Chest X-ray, AP view. Patient: 21 years old, sex M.
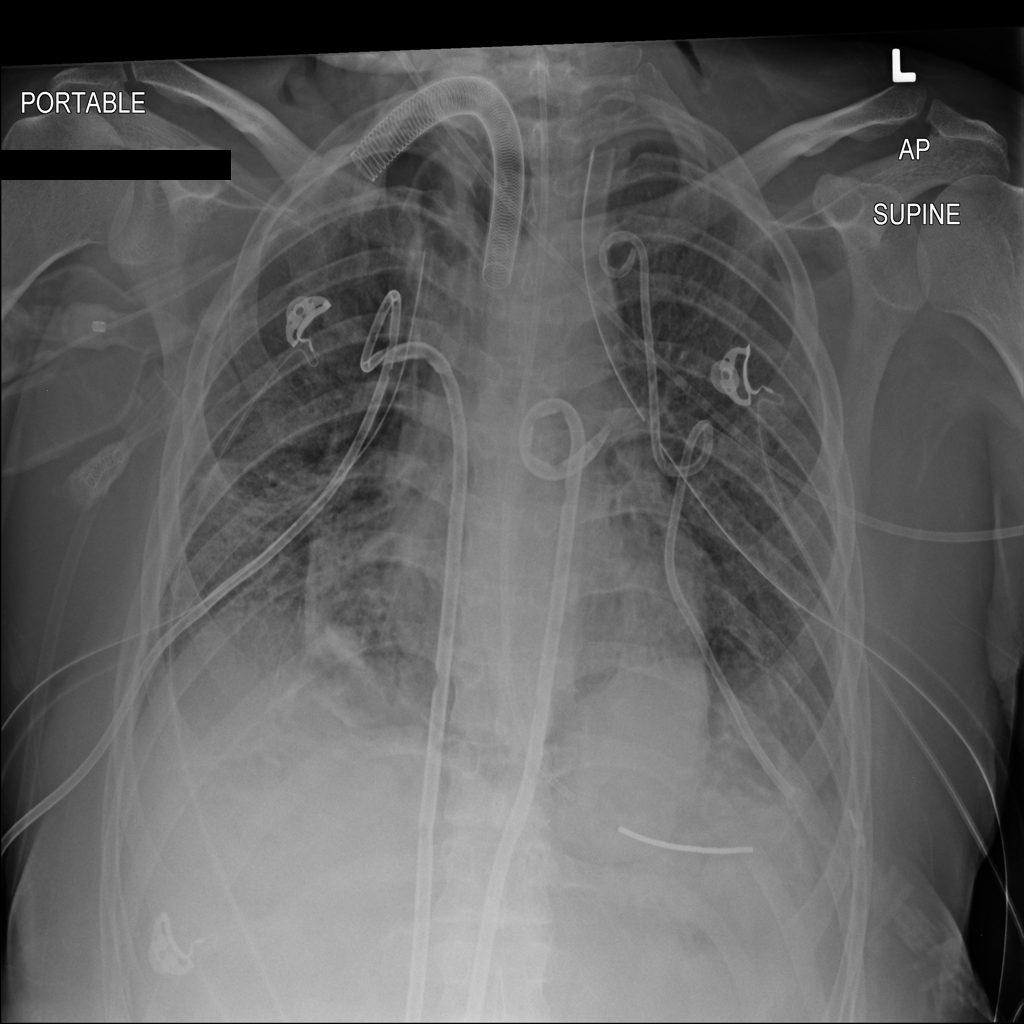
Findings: Effusion